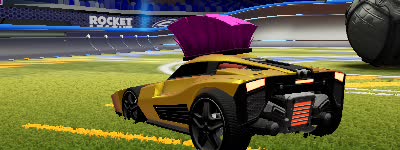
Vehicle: breakout